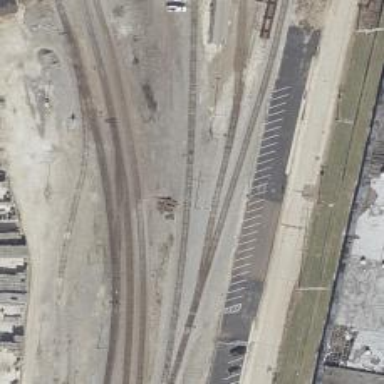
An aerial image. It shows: Abandoned railway yard is depicted.